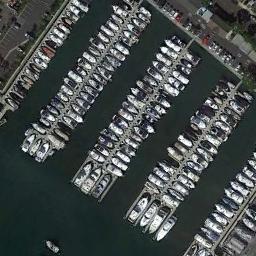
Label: harbor